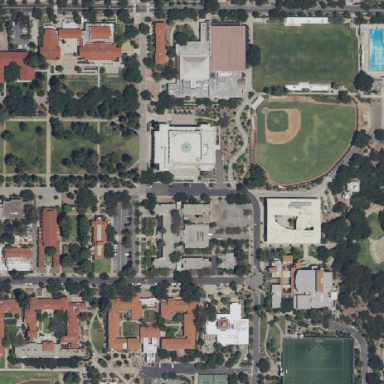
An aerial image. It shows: University.